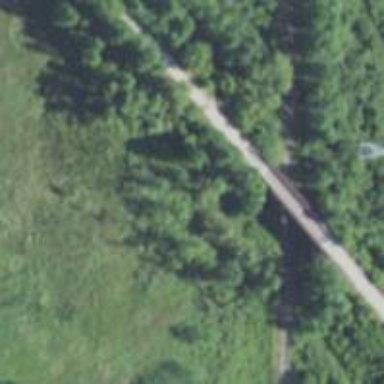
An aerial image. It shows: Abandoned railway path on trestle bridge.